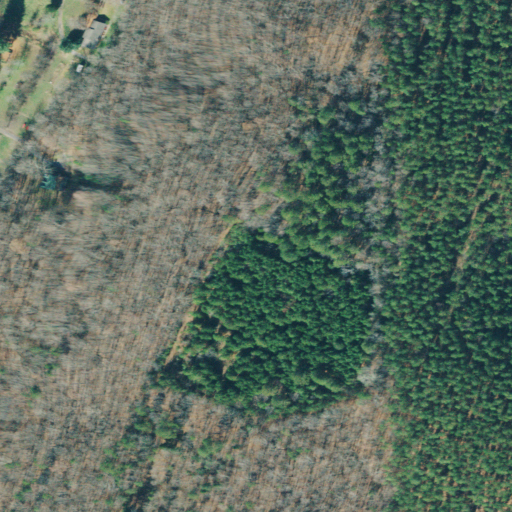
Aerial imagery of mountain in Georgia named Belmont Mountain containing deciduous forest, evergreen forest, mixed forest, pasture, open development, and shrub